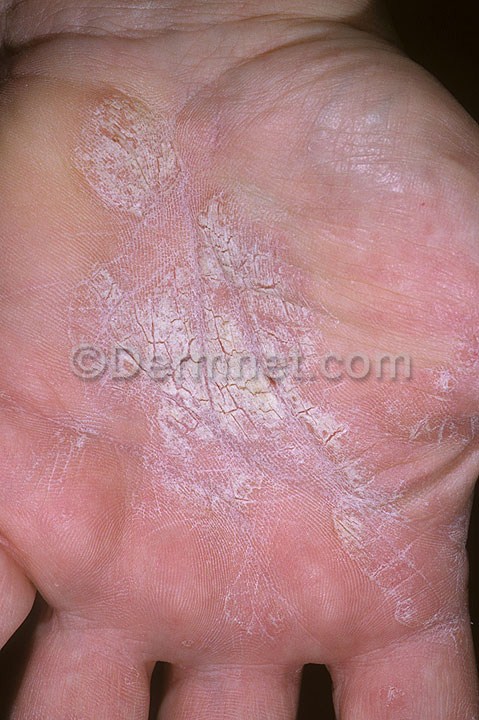
Disease: Psoriasis pictures Lichen Planus and related diseases